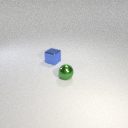
small green metal sphere to the right of small blue metal cube